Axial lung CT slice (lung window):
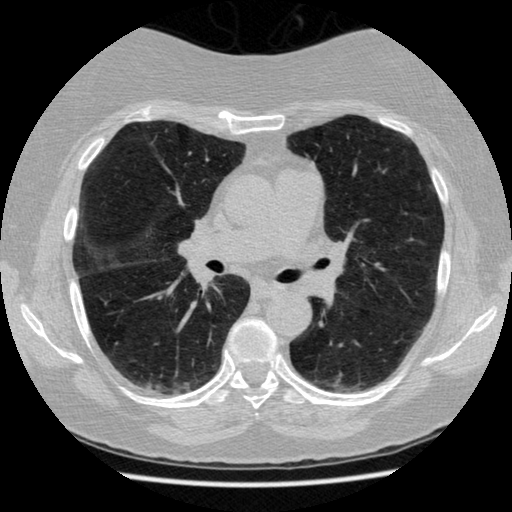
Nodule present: no